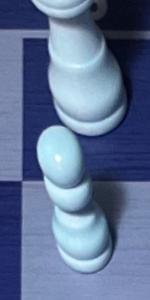
Label: Pawn_White